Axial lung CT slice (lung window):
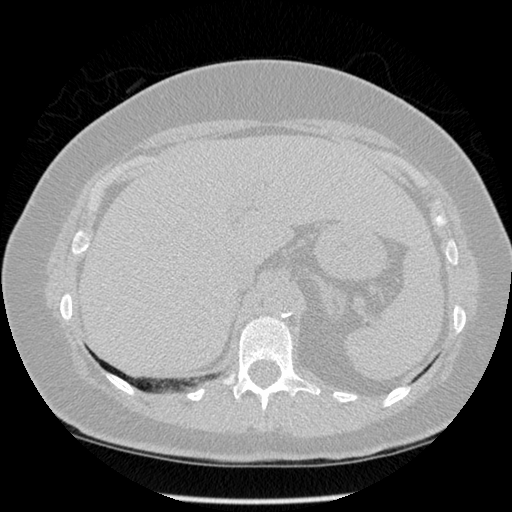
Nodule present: no